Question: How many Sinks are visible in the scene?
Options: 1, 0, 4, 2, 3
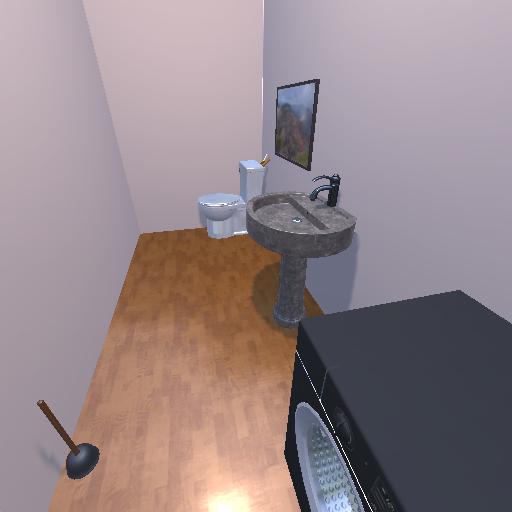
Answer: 1